Field crop: tomato
Growth stage: 2
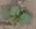
Species: solanum